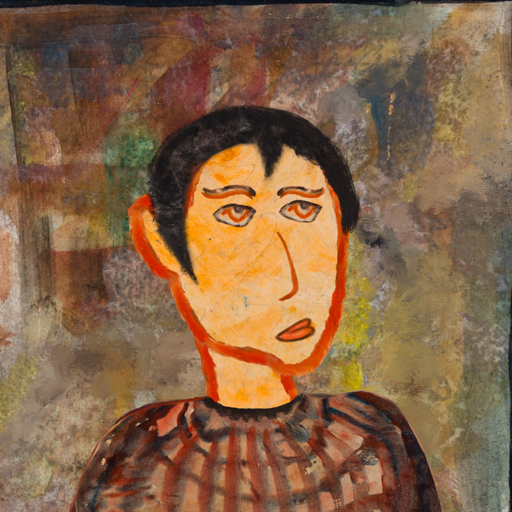
Background: Mosgoul, Head And Neck Side: Experience, Face Side: Experience, Bust: Orphan, Hair Side: Roy_Bahadur, Head Accessory: Blank, Second Necklace: Blank, Necklace: Blank, Baby: Blank